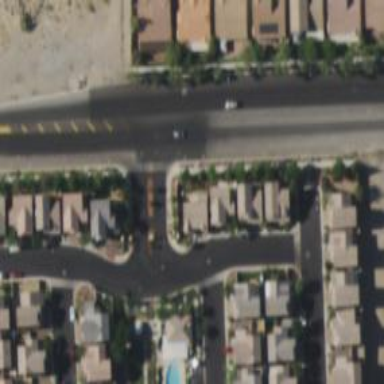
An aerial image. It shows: Residential road with asphalt surface.